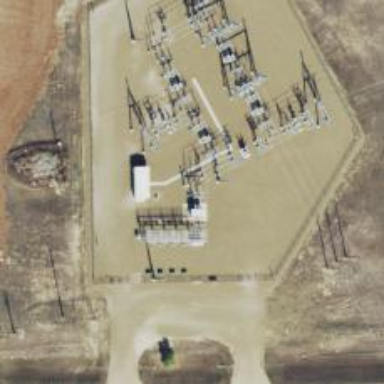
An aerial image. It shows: Switch for power supply.